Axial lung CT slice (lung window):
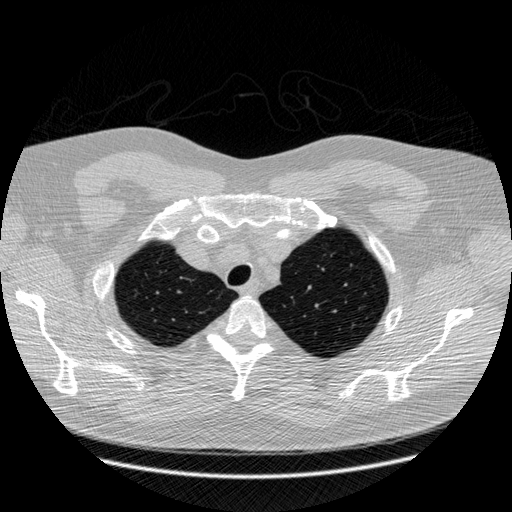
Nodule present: no